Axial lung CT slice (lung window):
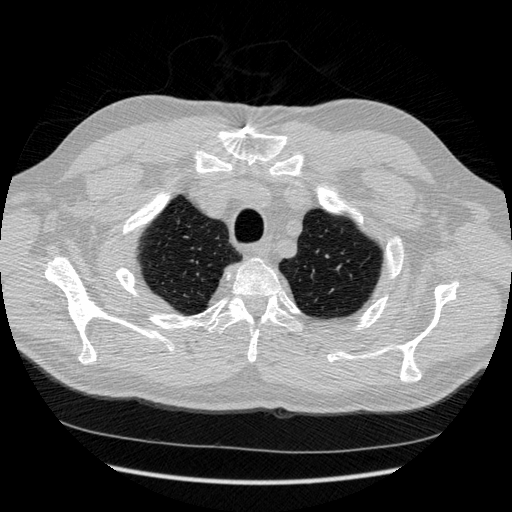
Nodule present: no